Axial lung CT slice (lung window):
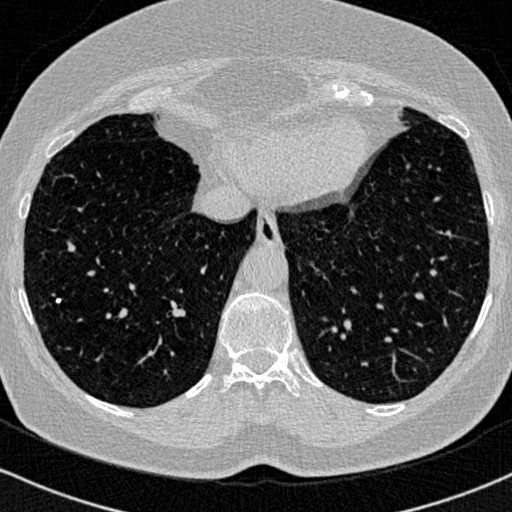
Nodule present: no